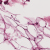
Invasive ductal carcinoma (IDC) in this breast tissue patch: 0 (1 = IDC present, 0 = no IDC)